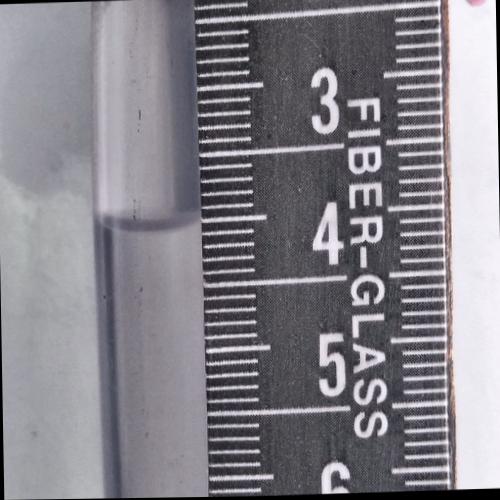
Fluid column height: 4.0 cm